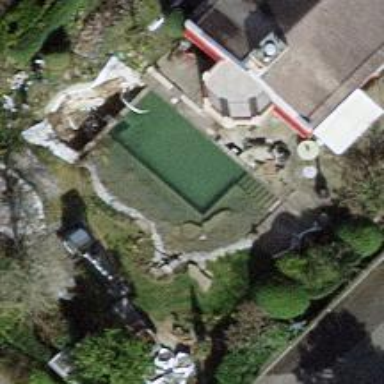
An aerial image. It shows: Swimming pool located in leisure land.